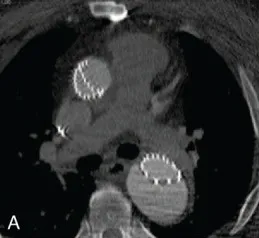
Angio-CT documenting the evolution of the proximal infolding.
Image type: radiology (ct)